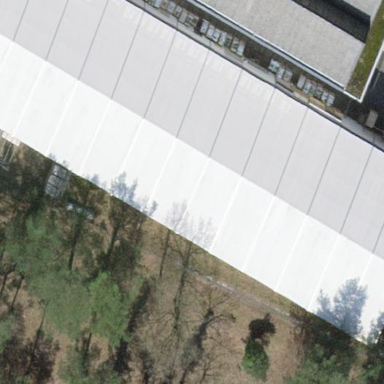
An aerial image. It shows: Industrial building.